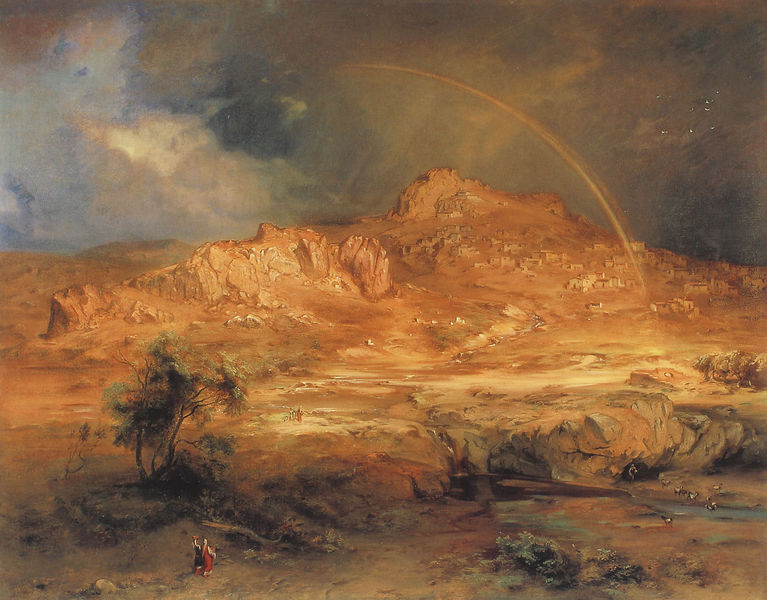
Titel: Pronoia
Künstler: Carl Rottmann
Institution: München, Bayrische Staatsgemäldesammlungen
Schlagwörter: baum, berg, blau, felsen, gemälde, gewitter, himmel, mann, wasser, wolken, bäume, frauen, grün, landschaft, menschen, ocker, sand, see, stadt, teich, braun, frau, licht, haus, rot, tiere, weg, mensch, stein, steine, erde, häuser, hügel, kühe, vögel, weite, büsche, sonne, paar, personen, höhle, kinder, reiter, pfütze, ort, trocken, berge, fels, gebirge, gipfel, sonnenlicht, wüste, dorf, herde, geröll, figuren, unwetter, wetter, steppe, regen, oase, tümpel, lanschaft, karg, griechenland, rötlich, tränke, hoffnung, hirte, schroff, ziegen, regenbogen, lacke, manna, bäime, gerge, minatur, gregenbogen, regenbogen#